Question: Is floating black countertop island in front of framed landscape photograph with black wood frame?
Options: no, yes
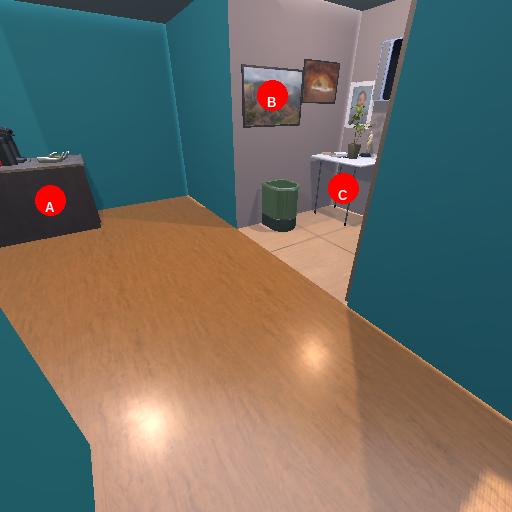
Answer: no